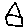
Label: house